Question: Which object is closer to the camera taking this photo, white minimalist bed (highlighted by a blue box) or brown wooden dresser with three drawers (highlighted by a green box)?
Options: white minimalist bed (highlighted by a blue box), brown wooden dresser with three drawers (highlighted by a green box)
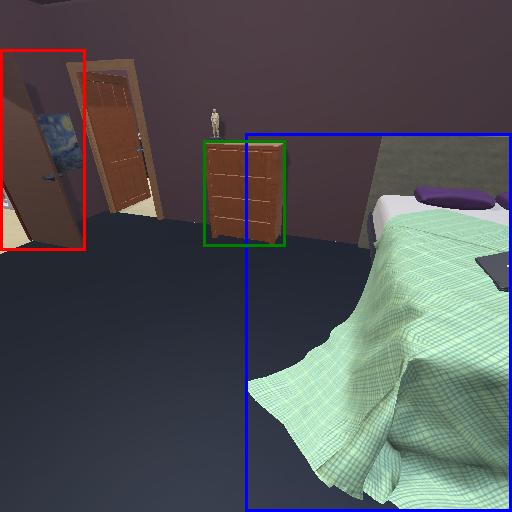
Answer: white minimalist bed (highlighted by a blue box)